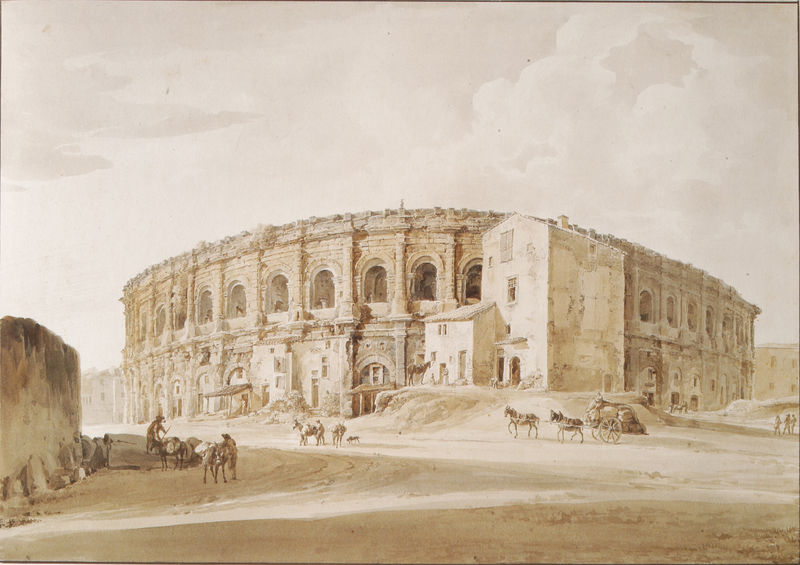
Titel: Das Amphitheater in Nîmes
Künstler: Johann Georg von Dillis
Standort: München
Institution: Staatliche Graphische Sammlung
Schlagwörter: himmel, mann, schatten, wolken, aquarell, landschaft, menschen, ocker, sand, stadt, braun, fenster, hell, licht, männer, pastell, schwarz, strasse, säule, säulen, tür, zeichnung, gebäude, haus, hund, rot, tier, tiere, weg, wolke, beige, alt, architektur, mensch, stein, steine, erde, häuser, personen, theater, rosa, arbeit, esel, karren, pferd, pferde, rund, turm, bogen, fassade, italien, gepäck, schotter, spuren, fels, wüste, zug, mauer, dunst, grafik, graphik, kutsche, kutschen, platz, speichen, pilaster, sepia, rad, rundbogen, wagen, luft, querformat, wachhaus, kaiser, aufgang, bauer, tor, arena, anbau, bögen, gang, laviert, ruine, antike, bewölkung, druck, radierung, maultier, maultiere, rom, wagenrennen, kaputt, weß, ländlich, antik, rötlich, bettler, etagen, schemen, vordach, christen, deutschrömer, rötel, bau, lavierung, bauen, säulengang, bauwerk, baustelle, öffnungen, fuhrwerk, architekturzeichnung, zentralbau, handzeichnung, hadrian, neubau, bogenfenster, tempelmotiv, kalkstein, amphitheater, kolosseum, collosseum, kollosseum, spurrillen, lastesel, tüt, colosseum, handzeichung, kampfstätte, colosseo, bauphase, halloooooo, pula